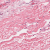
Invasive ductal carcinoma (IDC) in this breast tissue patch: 0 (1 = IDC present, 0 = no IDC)